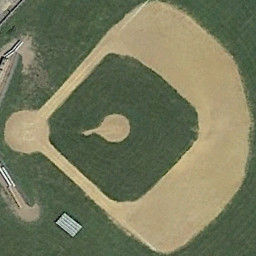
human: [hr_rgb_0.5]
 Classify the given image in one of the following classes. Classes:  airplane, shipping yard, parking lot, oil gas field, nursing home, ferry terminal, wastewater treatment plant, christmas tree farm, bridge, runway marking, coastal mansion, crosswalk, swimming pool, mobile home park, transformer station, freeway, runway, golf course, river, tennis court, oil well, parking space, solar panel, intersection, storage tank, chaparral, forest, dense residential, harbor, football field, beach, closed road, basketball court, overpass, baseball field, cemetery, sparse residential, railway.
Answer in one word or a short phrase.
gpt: baseball field